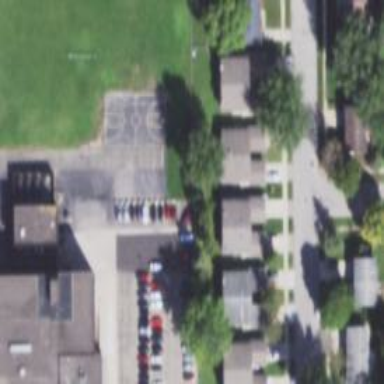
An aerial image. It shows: Asphalt driveway designated for school use.